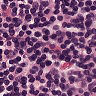
Metastatic tissue present: no